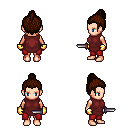
a pixel art fantasy rpg character, female body template, human, light skin, maroon tunic, red pants, brown short topknot hairstyle, gold gloves, dagger, four views (front, back, left, right), 2x2 character sprite sheet, small pixel art, hard edges, no anti-aliasing